Interaction volume radius: 10 \u00c5
Interaction volume height: 25 \u00c5
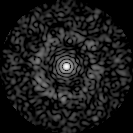
Disorder parameter: 0.8425